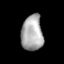
Tissue: lung
Cell type: Epithelial cells
Senescence score: 0.01249
Nuclear area (px): 751
Mean DAPI intensity: 169.787